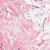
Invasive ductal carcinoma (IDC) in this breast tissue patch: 0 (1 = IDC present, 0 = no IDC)